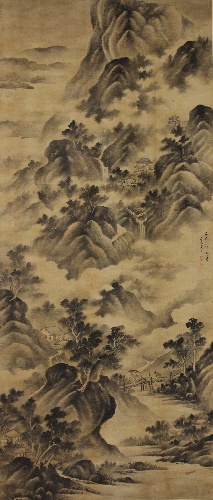
Title: 清　佚名　高克恭(僞款)　山水圖　軸|Landscape
Artist: Gao Kegong|Unidentified artist
Artist bio: Chinese, 1248–1310|
Object type: Hanging scroll
Classification: Paintings
Medium: Hanging scroll; ink on silk
Culture: China
Period: Ming (1368–1644) or Qing dynasty (1644–1911)
Dimensions: 47 x 109 1/4 in. (119.4 x 277.5 cm)
Department: Asian Art
Credit line: Gift of Edgar Worch, in memory of his uncle, Adolphe Worch, of Paris, 1954–1955
Accession year: 1954
Repository: Metropolitan Museum of Art, New York, NY
Tags: Mountains|Landscapes